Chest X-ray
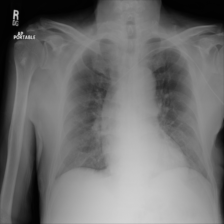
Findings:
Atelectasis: negative
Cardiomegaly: negative
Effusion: negative
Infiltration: negative
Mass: negative
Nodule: negative
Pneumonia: negative
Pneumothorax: negative
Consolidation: negative
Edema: negative
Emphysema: negative
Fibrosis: negative
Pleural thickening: negative
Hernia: negative